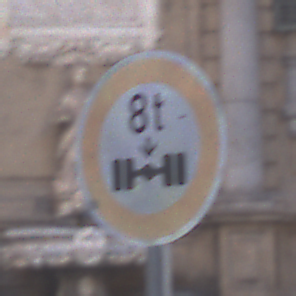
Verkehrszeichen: TatsaechlicheAchslast
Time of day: SunriseSunset
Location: Outdoor (Urban)
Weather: PartlyCloudy
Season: NotSpecified
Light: Natural